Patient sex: M
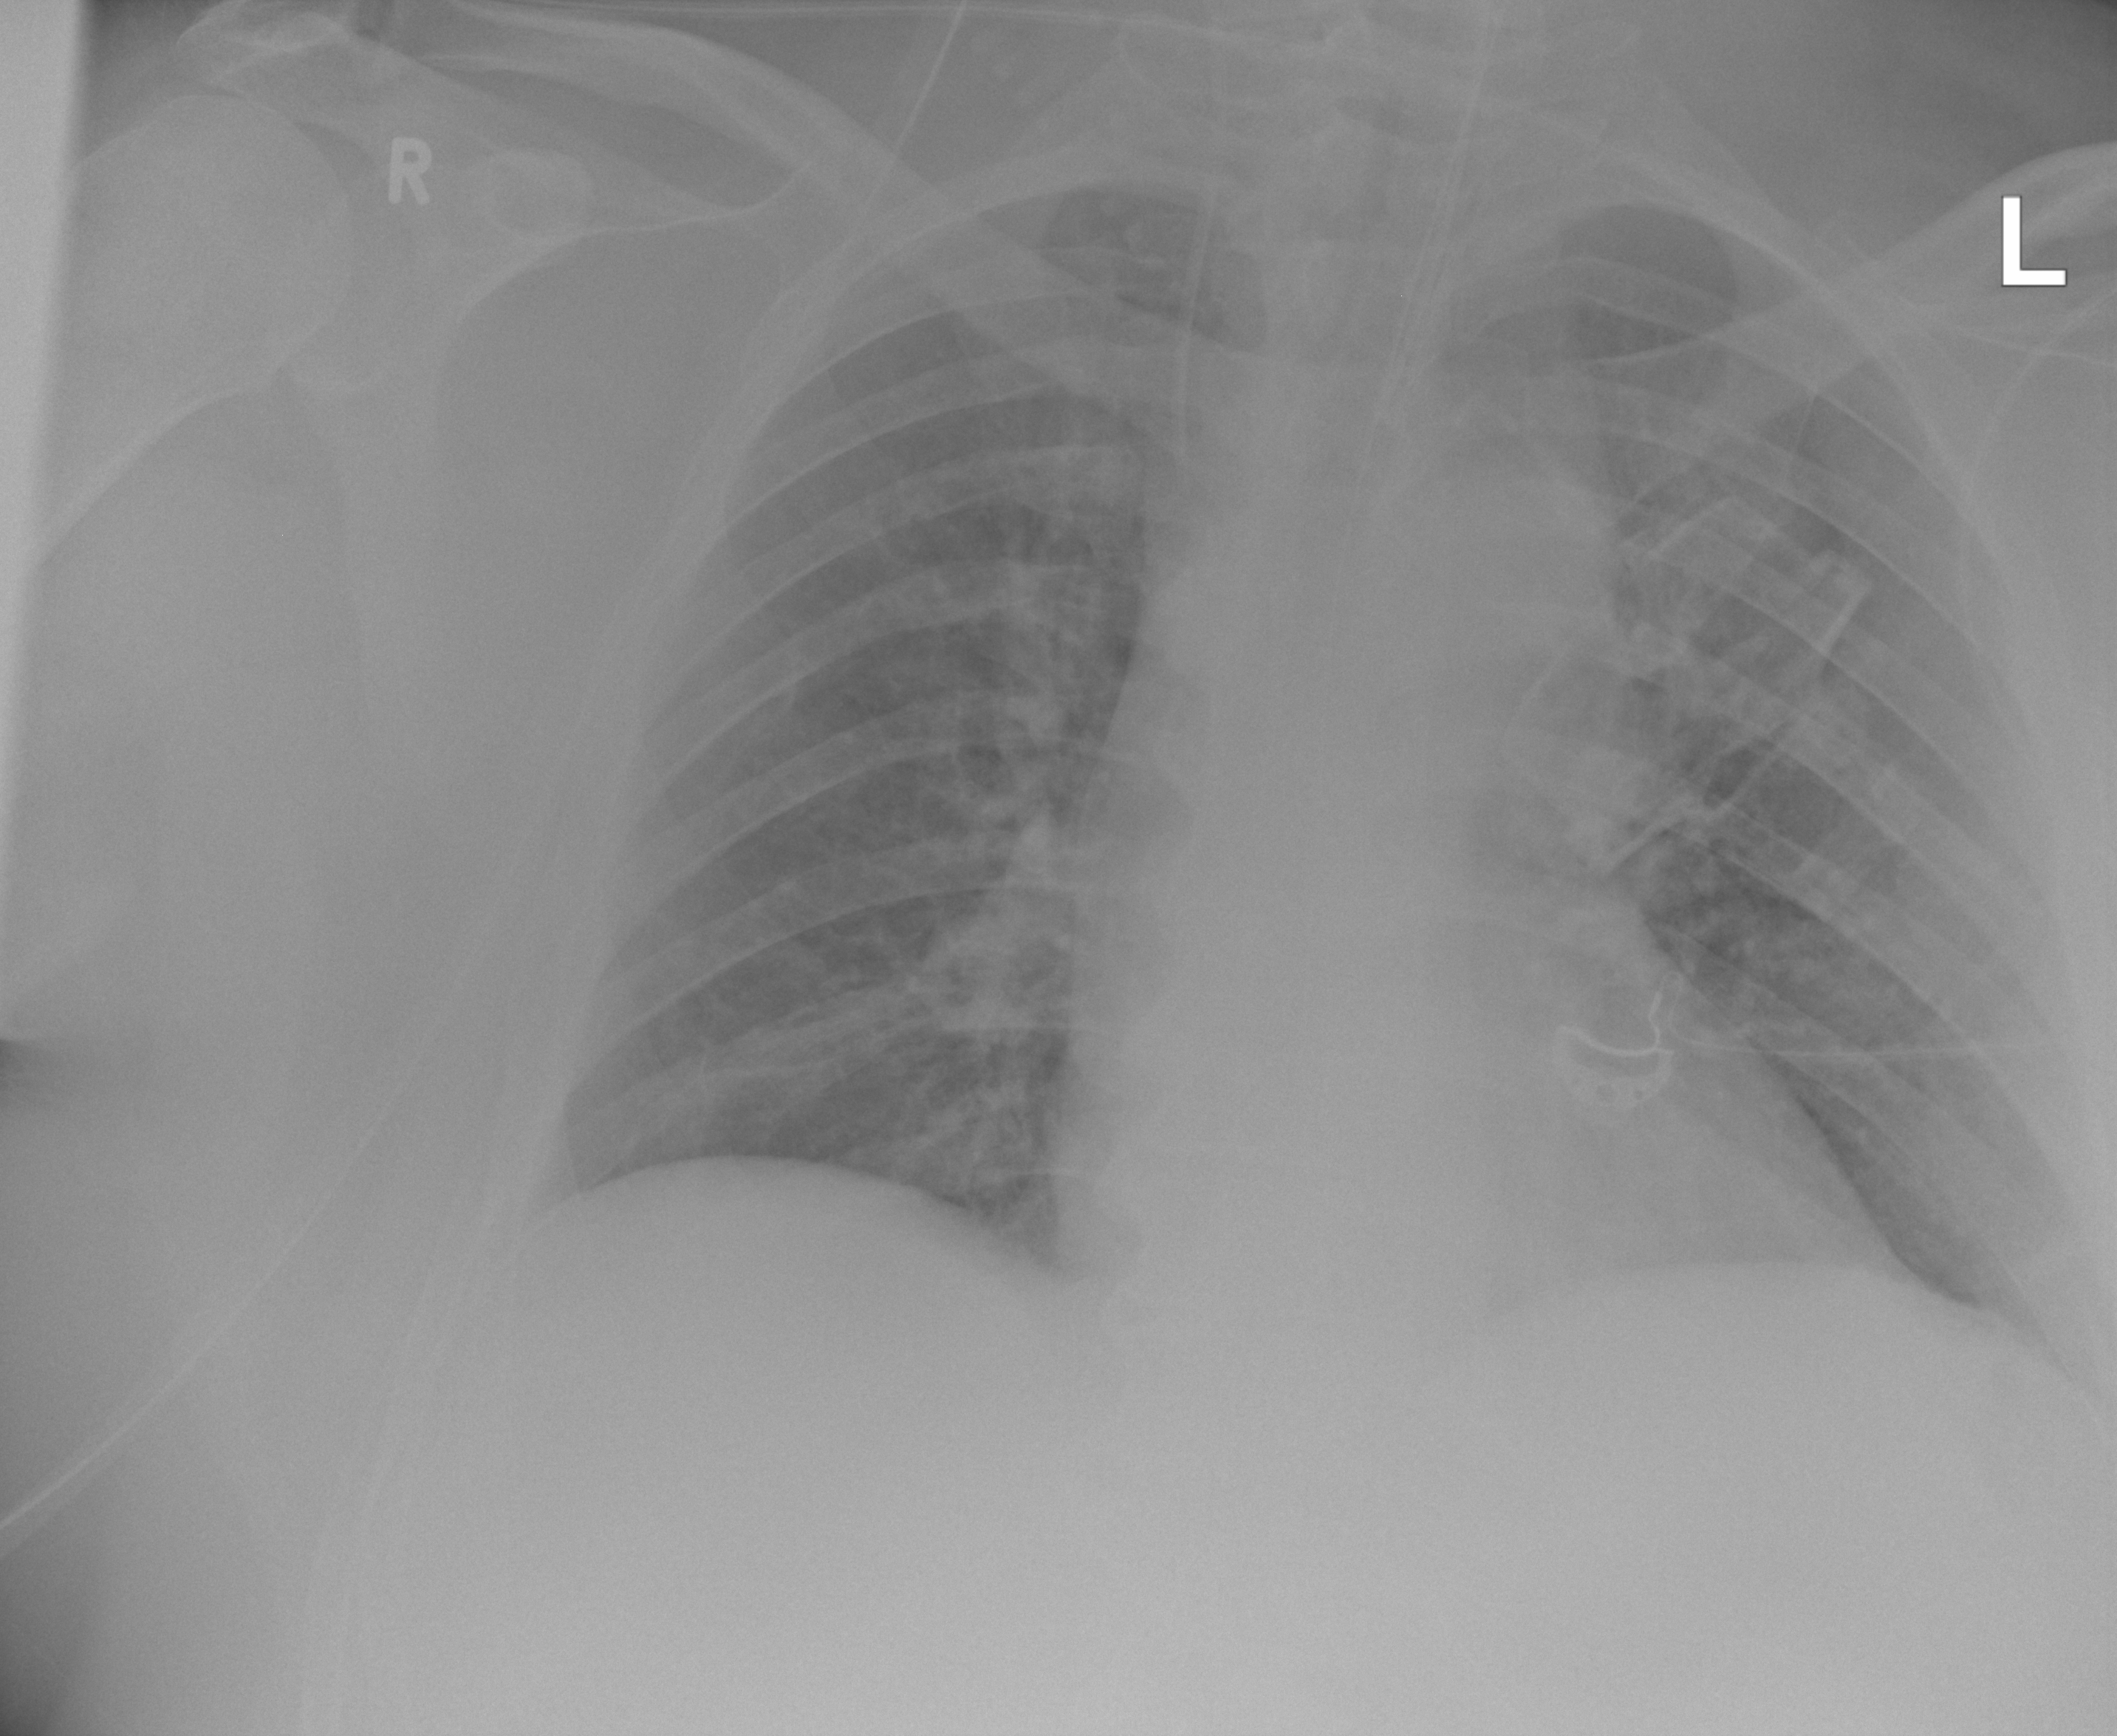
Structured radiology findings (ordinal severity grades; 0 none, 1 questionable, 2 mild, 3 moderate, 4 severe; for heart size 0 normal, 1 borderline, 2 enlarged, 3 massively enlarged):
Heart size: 0
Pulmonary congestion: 0
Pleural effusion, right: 0
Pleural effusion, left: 0
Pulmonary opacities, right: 0
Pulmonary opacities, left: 0
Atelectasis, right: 2
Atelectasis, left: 0